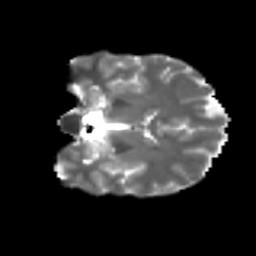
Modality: T2w
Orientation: coronal
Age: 23
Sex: female
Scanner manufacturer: ge
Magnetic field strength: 3 T
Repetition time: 7.8 s
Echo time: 0.0606 s